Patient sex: F
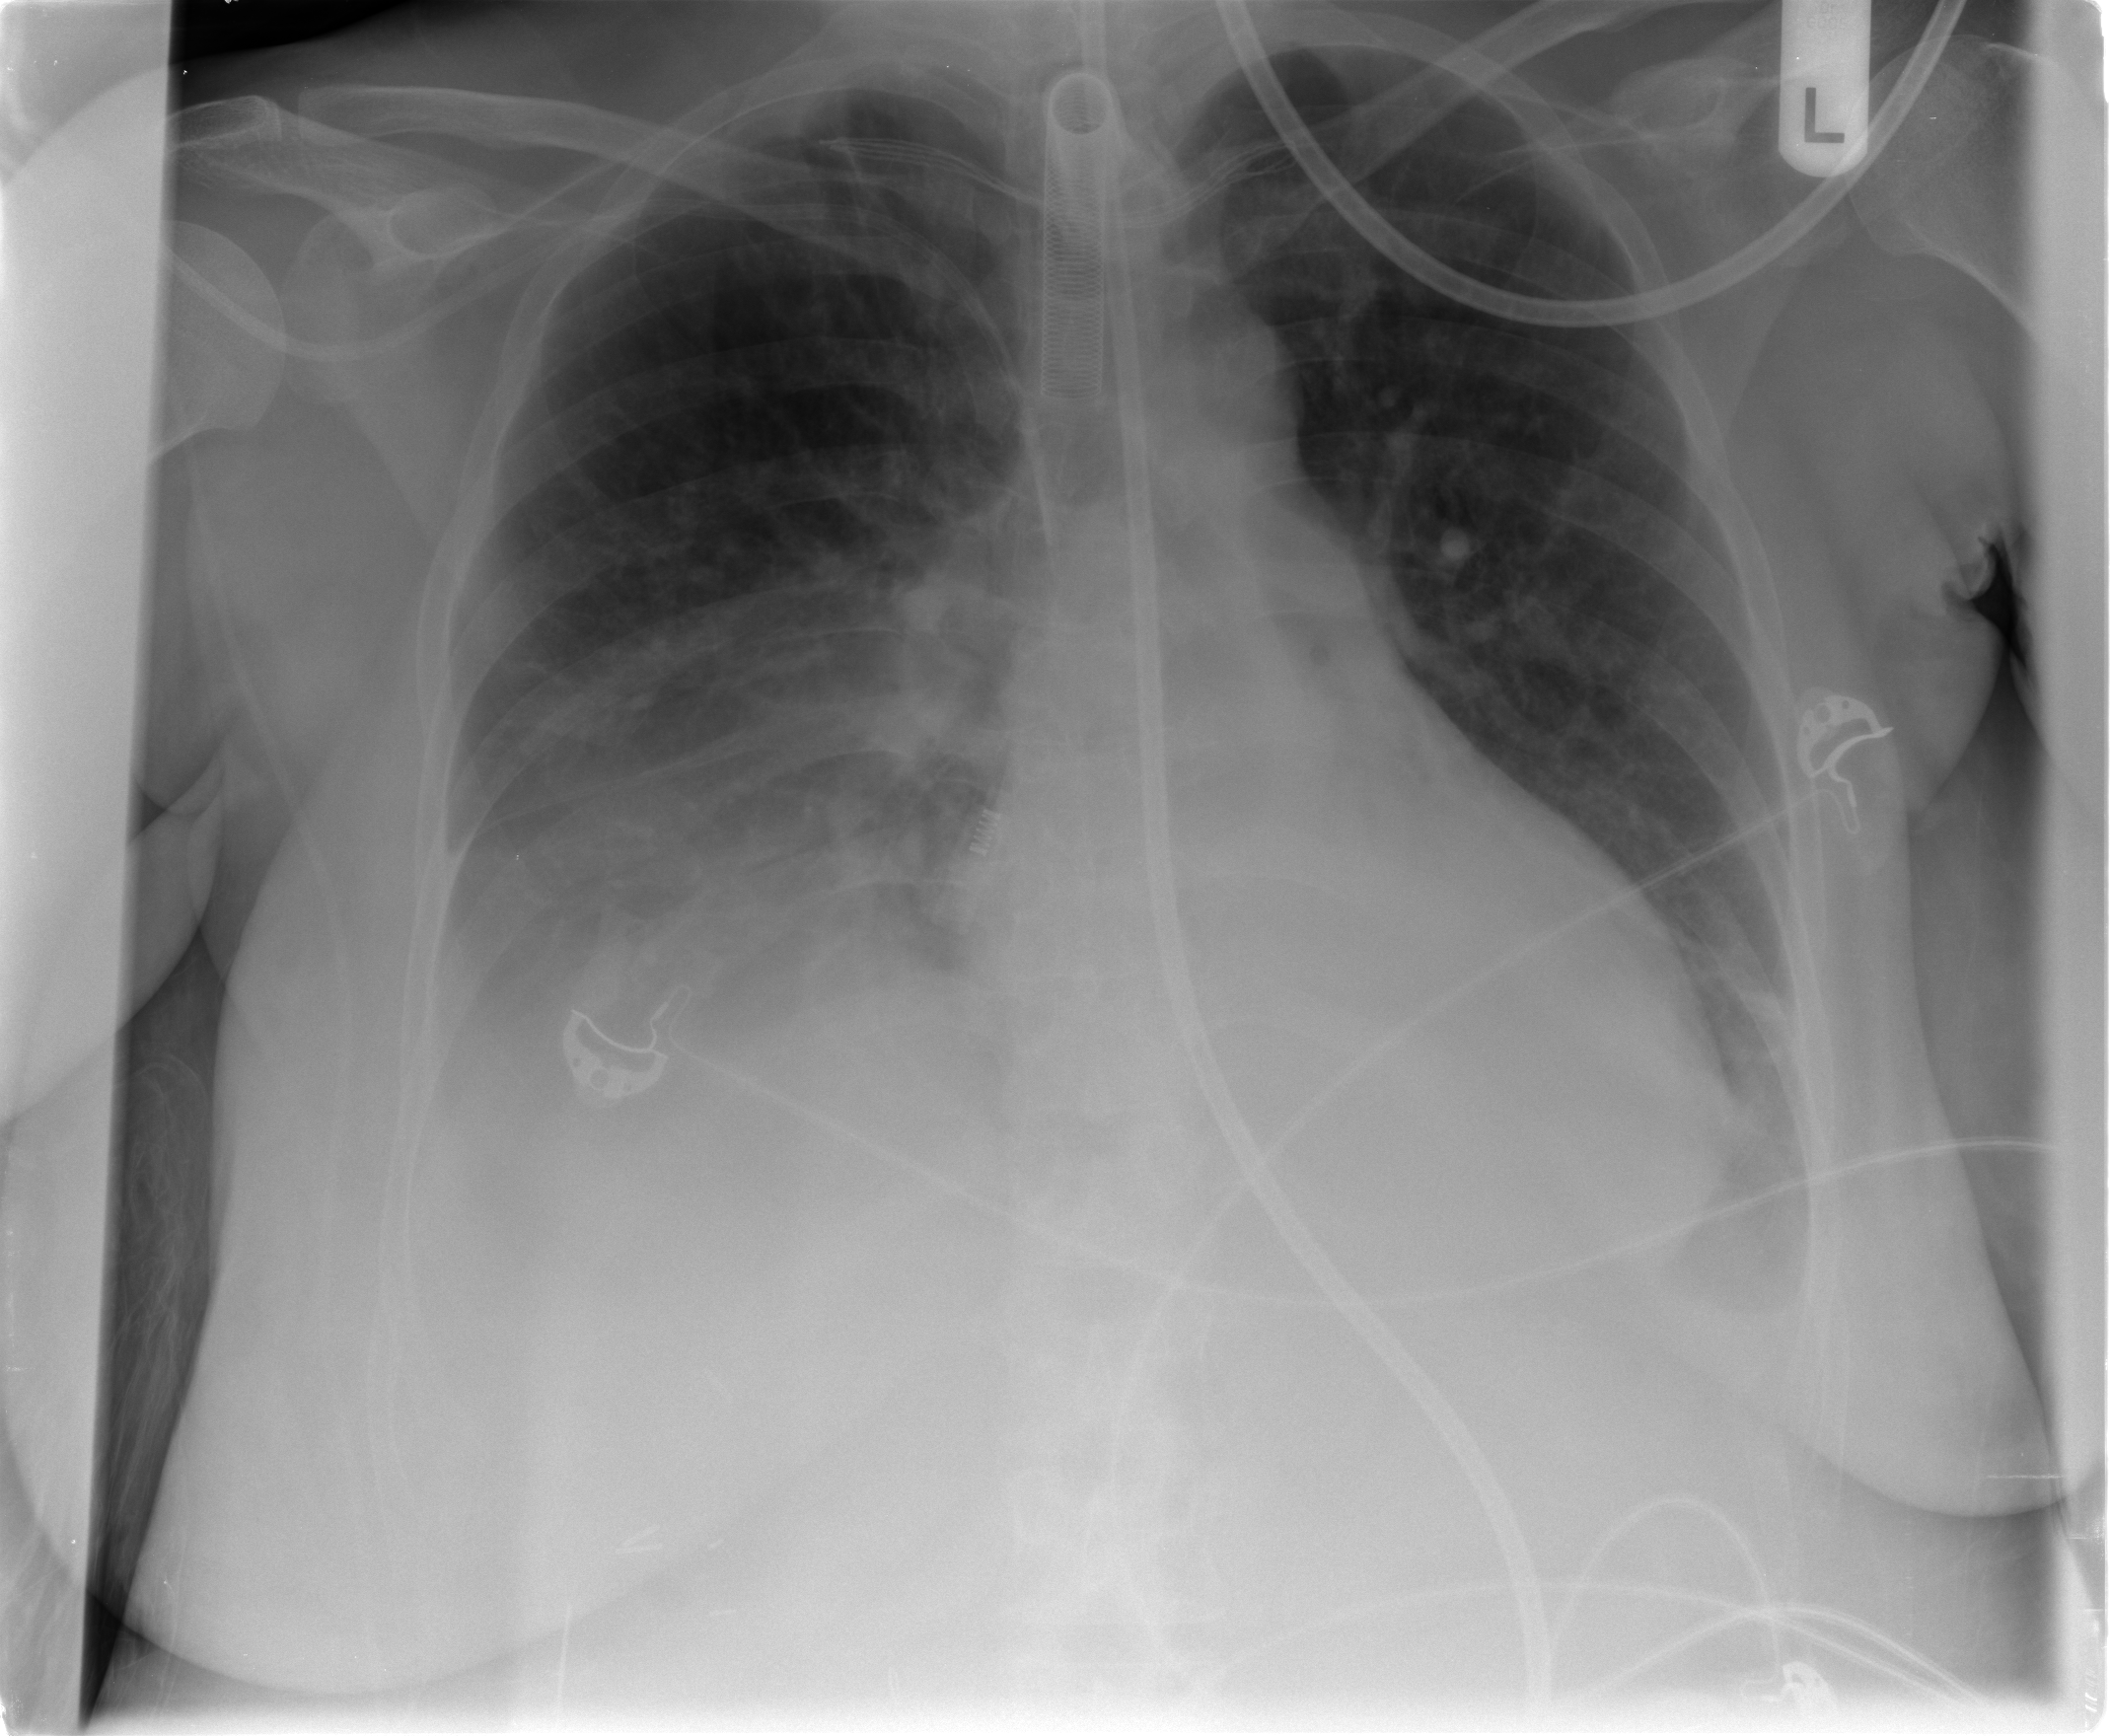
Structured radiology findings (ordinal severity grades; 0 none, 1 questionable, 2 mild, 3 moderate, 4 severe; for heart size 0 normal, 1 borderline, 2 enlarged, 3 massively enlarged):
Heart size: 0
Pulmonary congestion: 2
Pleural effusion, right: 3
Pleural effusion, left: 2
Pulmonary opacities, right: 1
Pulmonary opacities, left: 1
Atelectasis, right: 2
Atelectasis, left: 2